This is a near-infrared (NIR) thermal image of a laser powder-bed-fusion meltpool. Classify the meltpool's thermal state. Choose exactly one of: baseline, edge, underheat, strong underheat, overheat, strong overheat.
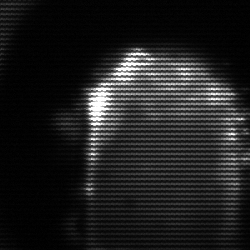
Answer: baseline